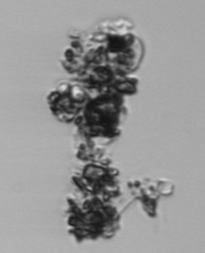
Label: Thalassiosira_TAG_external_detritus